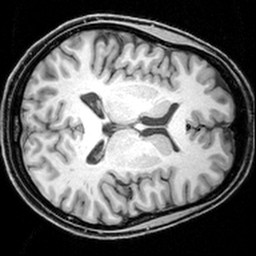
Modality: T1w
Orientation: axial
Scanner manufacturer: siemens
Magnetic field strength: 3 T
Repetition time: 1.9 s
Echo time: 0.00397 s